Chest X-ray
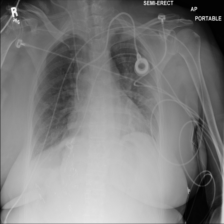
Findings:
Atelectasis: negative
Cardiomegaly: negative
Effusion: negative
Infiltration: negative
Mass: negative
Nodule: negative
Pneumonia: negative
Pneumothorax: negative
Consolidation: negative
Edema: negative
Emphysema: negative
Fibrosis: negative
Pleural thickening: negative
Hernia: negative